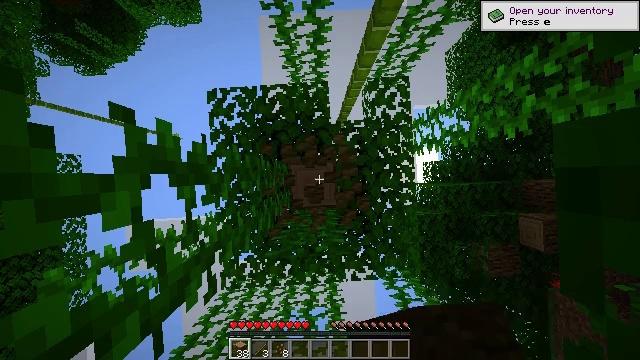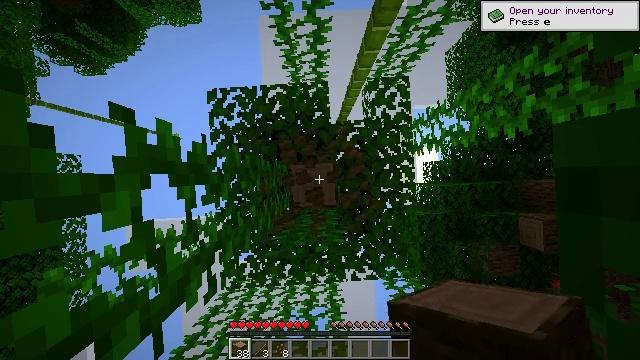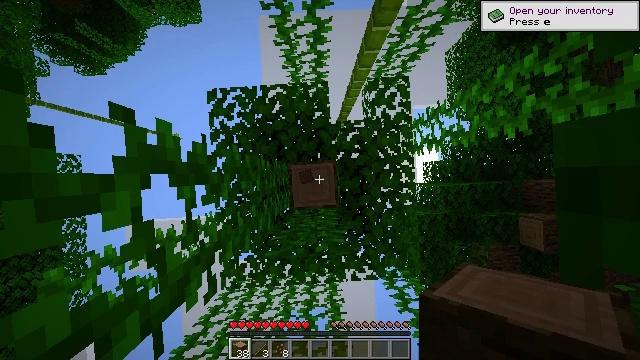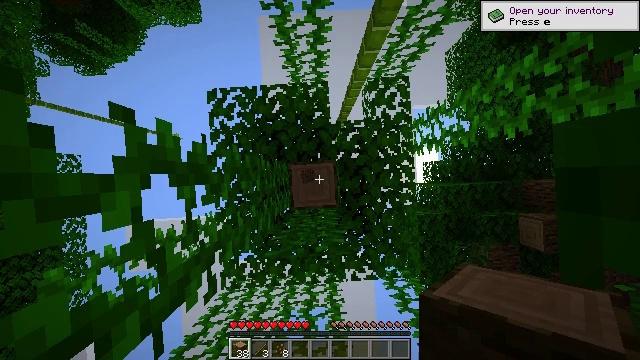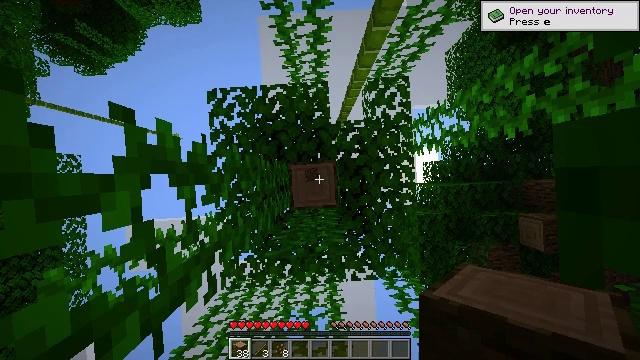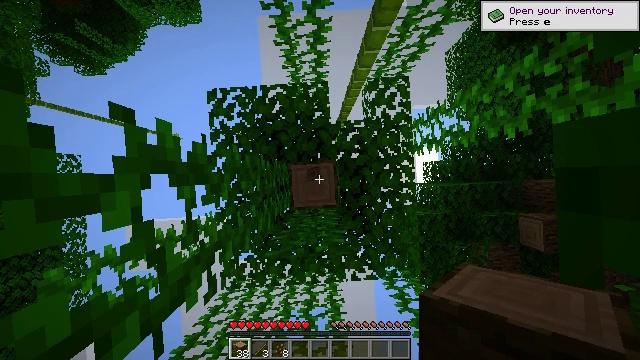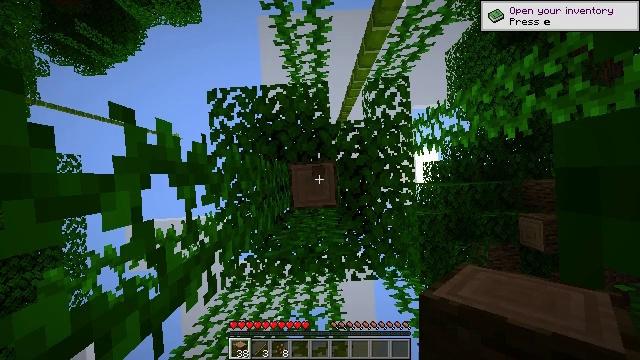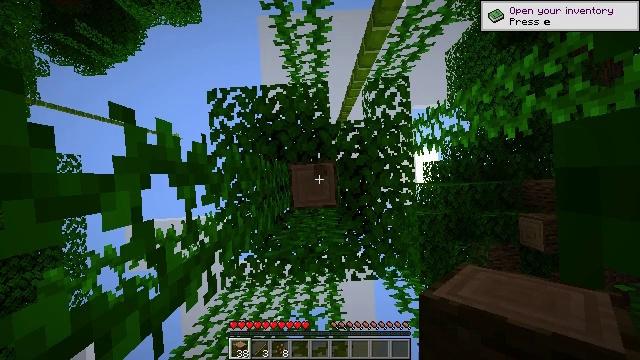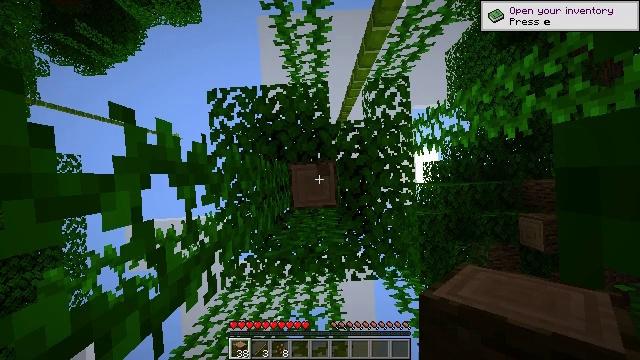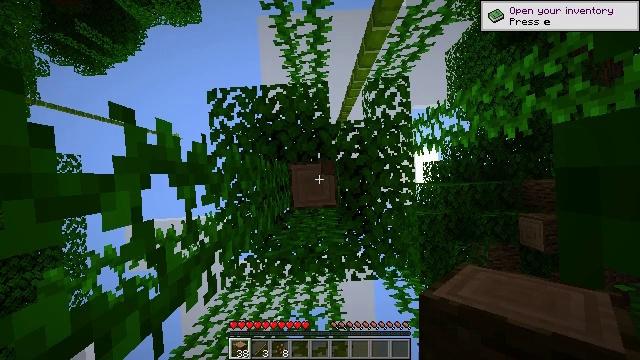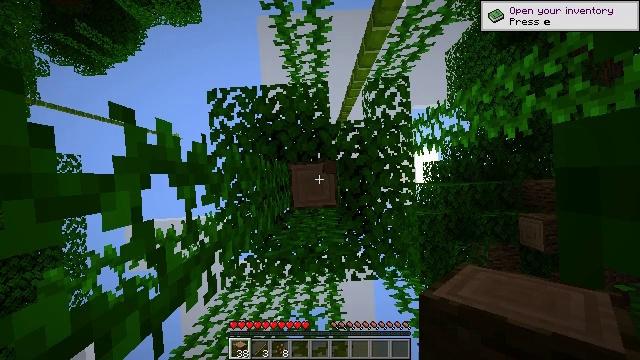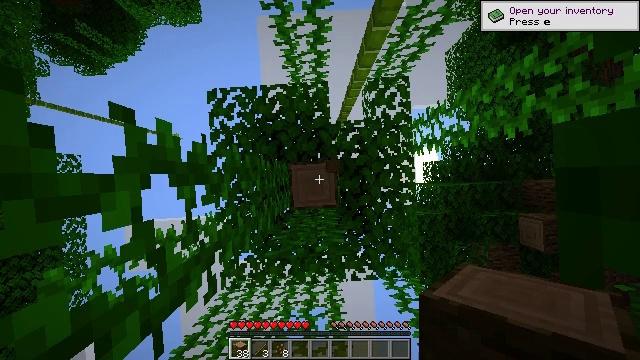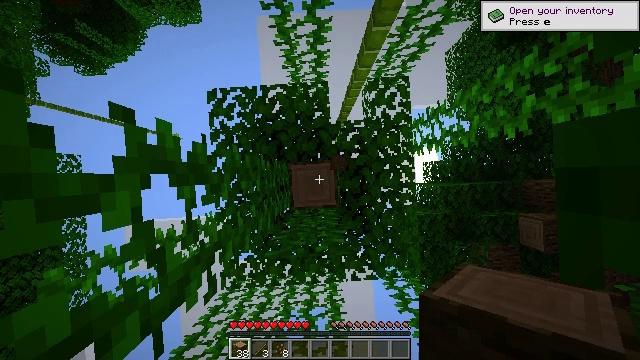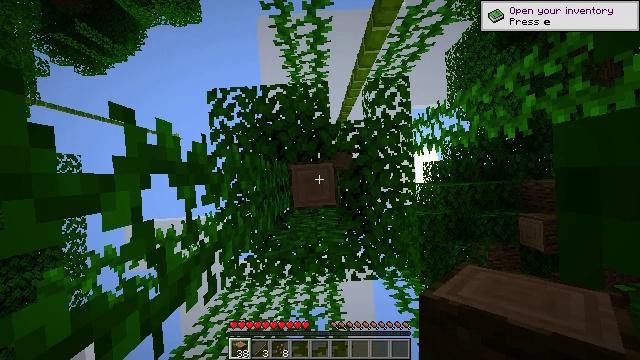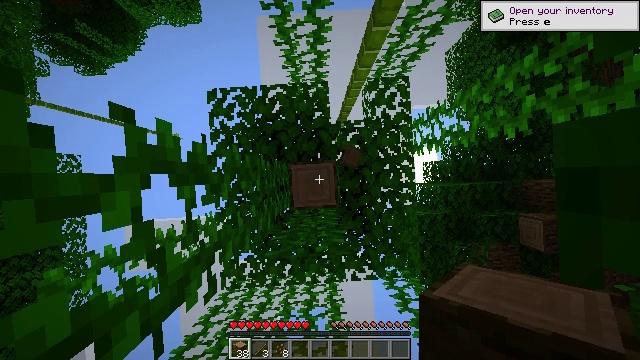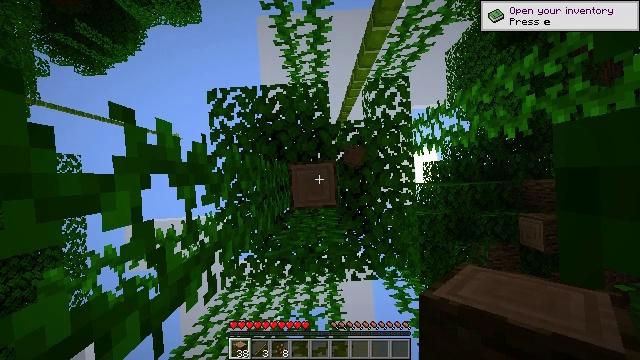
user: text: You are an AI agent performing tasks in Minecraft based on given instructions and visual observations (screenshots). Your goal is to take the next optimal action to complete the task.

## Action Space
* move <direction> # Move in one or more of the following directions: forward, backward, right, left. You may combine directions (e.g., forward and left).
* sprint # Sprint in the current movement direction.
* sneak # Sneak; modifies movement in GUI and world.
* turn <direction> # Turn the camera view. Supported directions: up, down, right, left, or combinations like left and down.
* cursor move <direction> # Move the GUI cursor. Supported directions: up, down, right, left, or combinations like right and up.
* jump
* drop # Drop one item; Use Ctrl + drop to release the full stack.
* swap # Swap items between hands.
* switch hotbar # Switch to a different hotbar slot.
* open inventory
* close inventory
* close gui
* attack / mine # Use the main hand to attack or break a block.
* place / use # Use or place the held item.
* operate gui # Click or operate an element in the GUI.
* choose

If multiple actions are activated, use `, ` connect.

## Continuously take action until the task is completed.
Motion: motion action
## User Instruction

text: Open inventory and turn jungle logs into jungle planks.
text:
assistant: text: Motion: attack / mine
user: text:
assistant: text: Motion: attack / mine
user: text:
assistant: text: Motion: attack / mine
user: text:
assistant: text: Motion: attack / mine
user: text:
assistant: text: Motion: attack / mine
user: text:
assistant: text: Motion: attack / mine
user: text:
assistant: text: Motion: attack / mine
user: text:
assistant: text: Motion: attack / mine
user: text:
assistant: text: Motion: attack / mine
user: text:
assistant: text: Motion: attack / mine
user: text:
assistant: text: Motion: attack / mine
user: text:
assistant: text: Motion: attack / mine
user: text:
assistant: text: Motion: attack / mine
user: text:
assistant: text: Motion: attack / mine
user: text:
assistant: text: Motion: attack / mine
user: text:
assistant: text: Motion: attack / mine
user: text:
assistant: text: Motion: attack / mine
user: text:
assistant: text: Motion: attack / mine
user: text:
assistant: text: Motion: attack / mine
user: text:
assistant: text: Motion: attack / mine
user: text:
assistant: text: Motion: attack / mine
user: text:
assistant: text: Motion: attack / mine
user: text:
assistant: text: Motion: attack / mine
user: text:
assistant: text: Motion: attack / mine
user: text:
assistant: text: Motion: attack / mine
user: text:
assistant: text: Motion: attack / mine
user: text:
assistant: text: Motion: attack / mine
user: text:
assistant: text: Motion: attack / mine
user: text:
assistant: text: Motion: attack / mine
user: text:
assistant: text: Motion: attack / mine